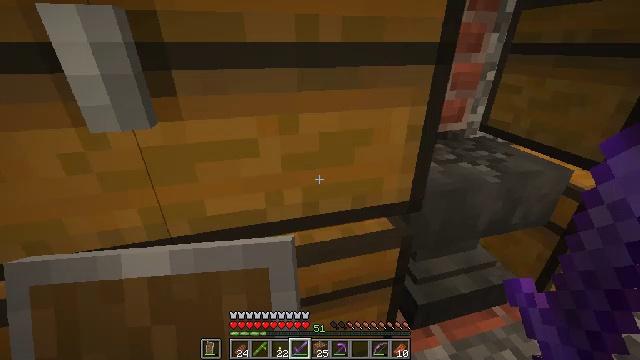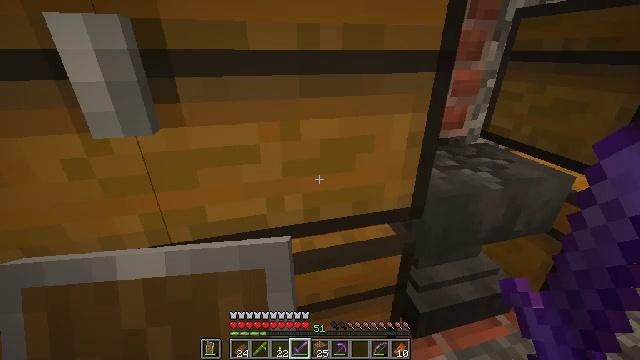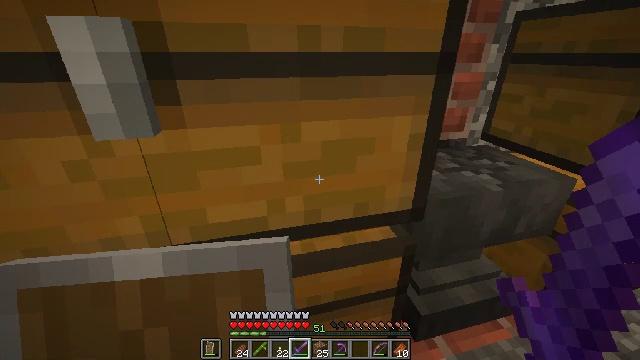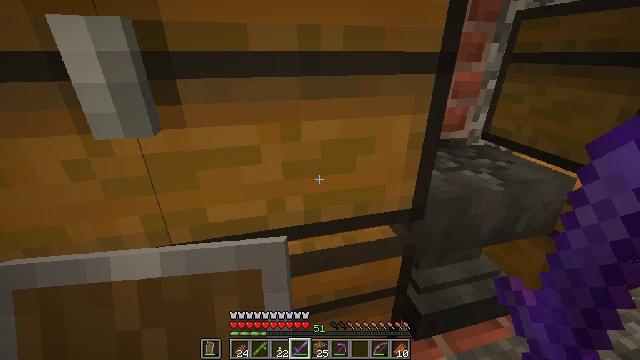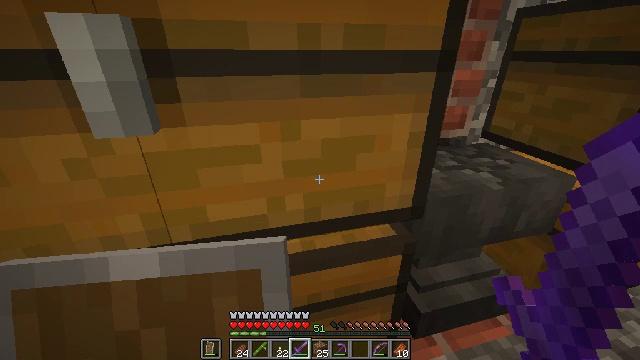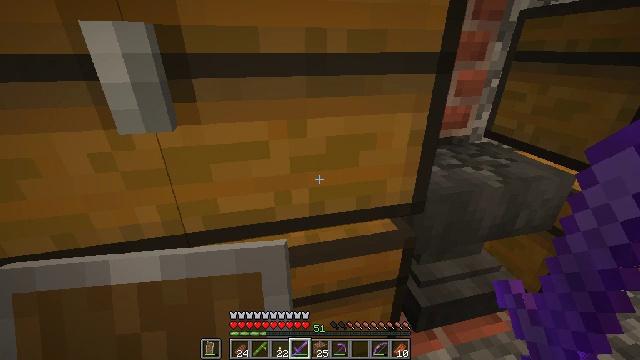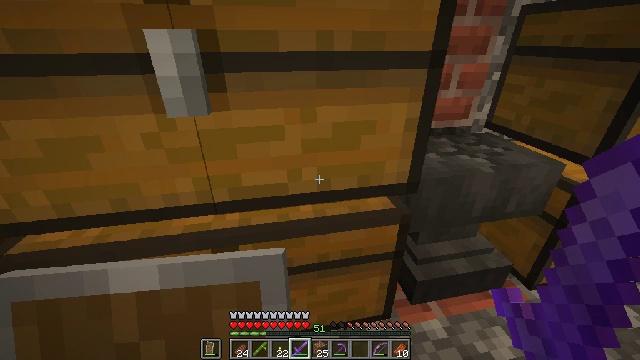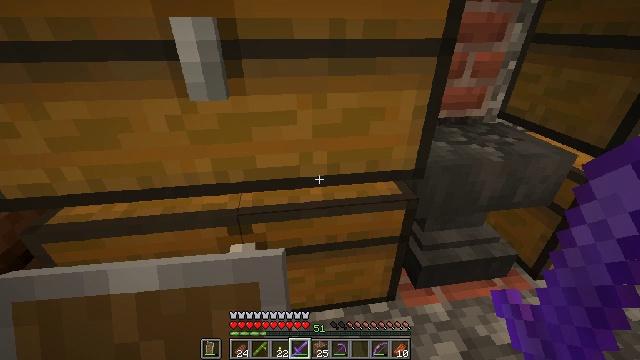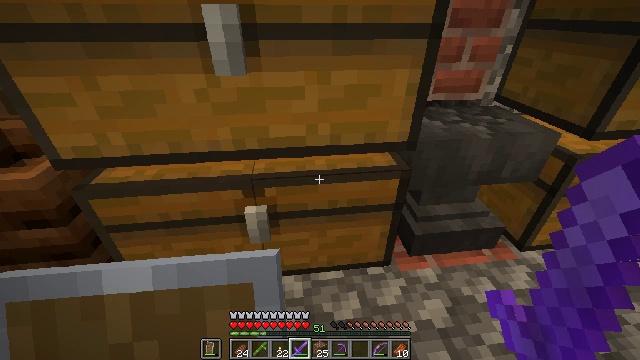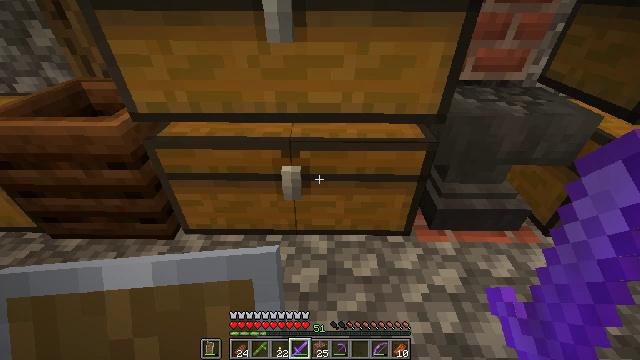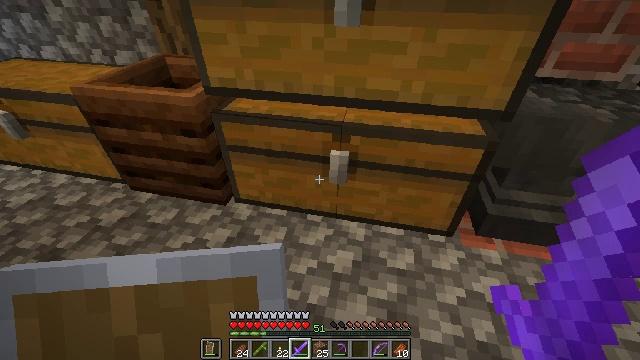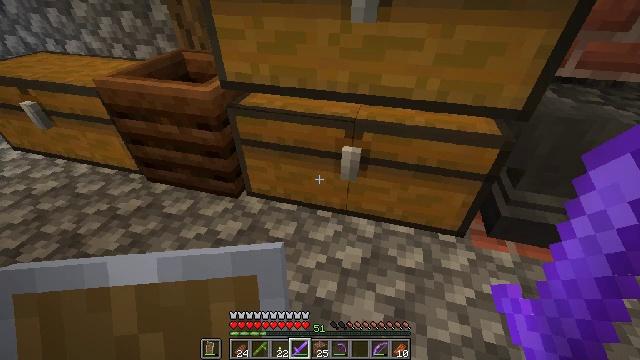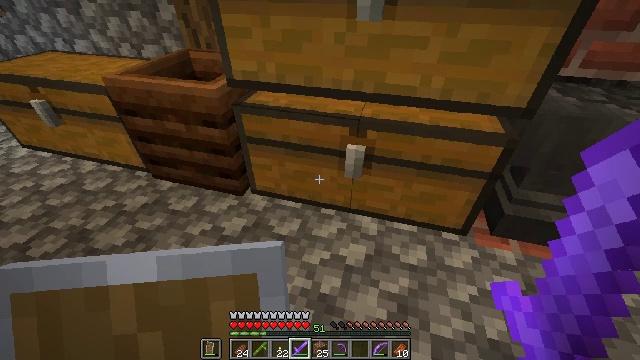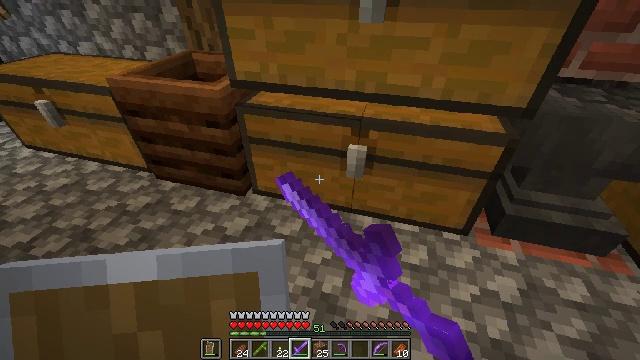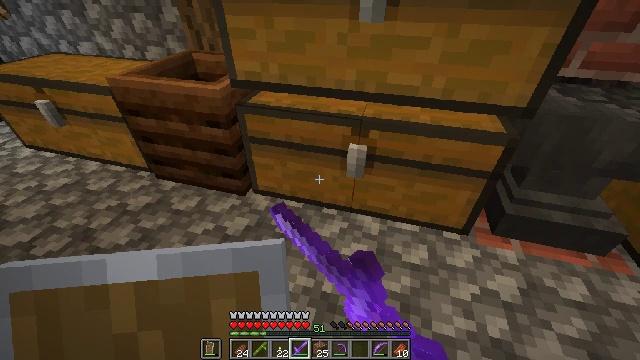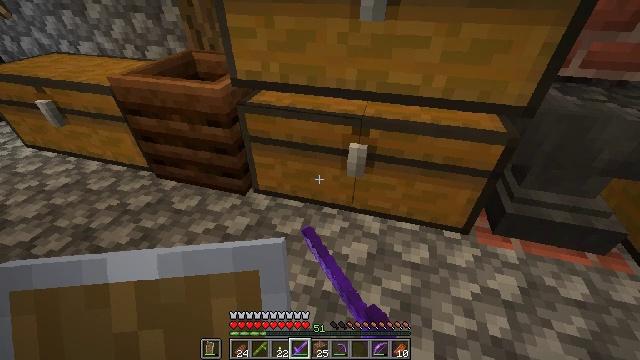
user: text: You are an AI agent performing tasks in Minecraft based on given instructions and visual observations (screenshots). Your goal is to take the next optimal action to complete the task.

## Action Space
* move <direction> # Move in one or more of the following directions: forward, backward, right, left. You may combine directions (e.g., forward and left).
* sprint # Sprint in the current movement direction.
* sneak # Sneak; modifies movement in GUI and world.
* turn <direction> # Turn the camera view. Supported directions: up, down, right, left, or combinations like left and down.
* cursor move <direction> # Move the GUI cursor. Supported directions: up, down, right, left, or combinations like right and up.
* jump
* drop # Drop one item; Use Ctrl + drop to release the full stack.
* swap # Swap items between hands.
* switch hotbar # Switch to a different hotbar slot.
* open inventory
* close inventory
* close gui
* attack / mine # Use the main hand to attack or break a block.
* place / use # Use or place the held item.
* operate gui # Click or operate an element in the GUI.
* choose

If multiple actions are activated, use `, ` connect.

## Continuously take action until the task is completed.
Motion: motion action
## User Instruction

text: Remove a bamboo from the inventory.
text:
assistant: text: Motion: turn up
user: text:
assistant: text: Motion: no_op
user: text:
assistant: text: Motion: no_op
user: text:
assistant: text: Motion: no_op
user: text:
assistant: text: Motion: move back, turn left
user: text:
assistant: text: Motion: move back, turn left and down
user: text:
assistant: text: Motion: move back, turn left and down
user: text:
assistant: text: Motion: move back, turn left and down
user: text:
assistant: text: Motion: turn left and down
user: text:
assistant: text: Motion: turn left and down
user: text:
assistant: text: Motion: turn left
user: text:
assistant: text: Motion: use / place
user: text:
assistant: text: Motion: use / place
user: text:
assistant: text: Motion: use / place
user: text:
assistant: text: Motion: no_op
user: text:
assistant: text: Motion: no_op
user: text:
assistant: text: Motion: no_op
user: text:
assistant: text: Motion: no_op
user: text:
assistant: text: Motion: no_op
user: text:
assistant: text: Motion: no_op
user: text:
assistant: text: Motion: sneak, turn right
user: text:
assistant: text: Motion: sneak, turn right and down
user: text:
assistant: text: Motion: sneak, turn right and down
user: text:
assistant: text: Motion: sneak, turn right and down
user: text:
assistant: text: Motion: sneak, turn left and down
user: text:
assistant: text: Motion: sneak, turn left and down
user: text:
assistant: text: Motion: sneak
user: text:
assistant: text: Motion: sneak
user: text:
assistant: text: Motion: sneak
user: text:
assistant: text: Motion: sneak